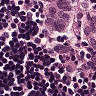
Metastatic tissue present: yes